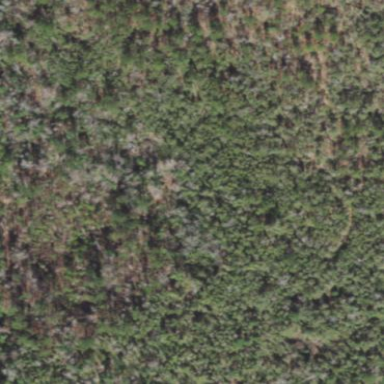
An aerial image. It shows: Mixed woodland with various types of leaves.